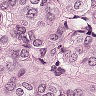
Metastatic tissue present: yes